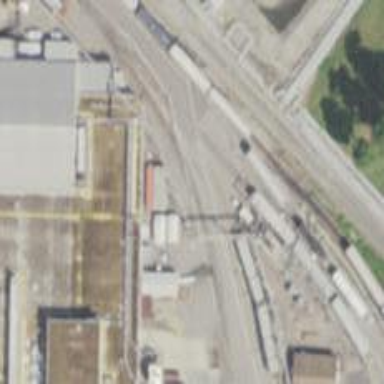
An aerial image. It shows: Rail spur service.